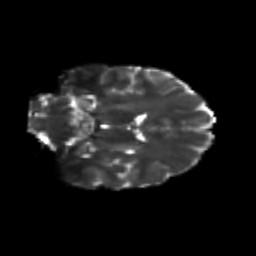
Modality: T2w
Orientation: coronal
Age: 21
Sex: male
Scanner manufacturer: siemens
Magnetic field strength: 3 T
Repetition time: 3.5 s
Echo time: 0.125 s